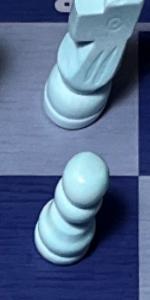
Label: Pawn_White